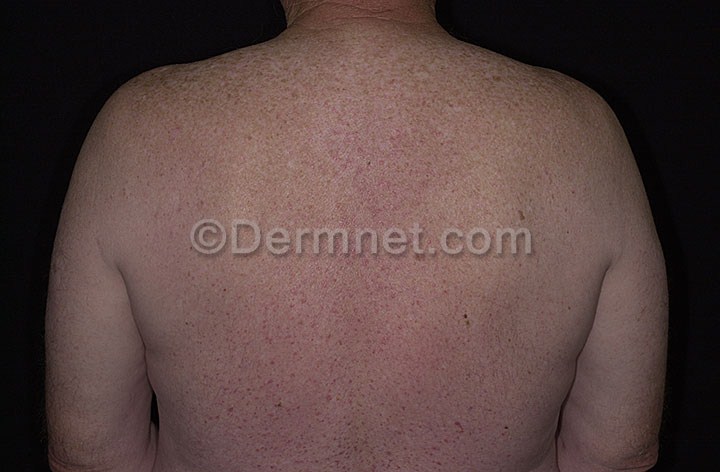
Disease: Bullous Disease Photos